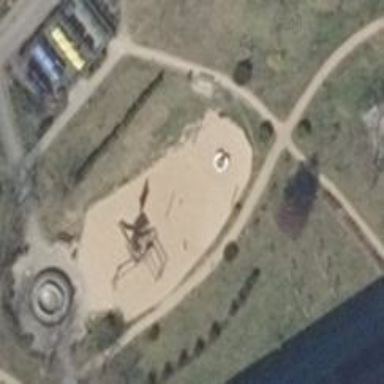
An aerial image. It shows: Playground area for leisure land.